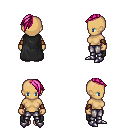
a pixel art fantasy rpg character, female body template, human, tanned skin, black cape, metal pants, pink long mohawk hairstyle, cloth bracers, metal boots, four views (front, back, left, right), 2x2 character sprite sheet, small pixel art, hard edges, no anti-aliasing